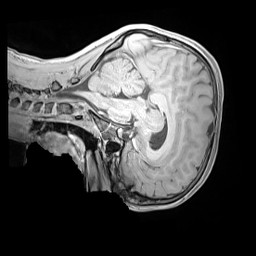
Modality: MP2RAGE
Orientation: sagittal
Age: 11
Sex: male
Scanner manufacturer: siemens
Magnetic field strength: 3 T
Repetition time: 4 s
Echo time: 0.00303 s